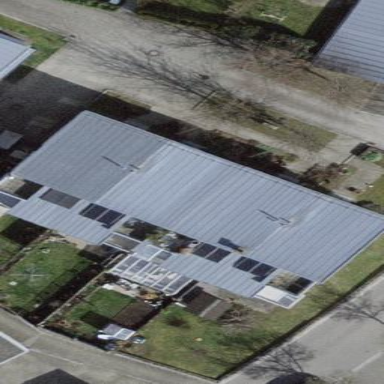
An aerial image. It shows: Terrace building.